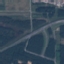
Land use / land cover: Highway